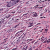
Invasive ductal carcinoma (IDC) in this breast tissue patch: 1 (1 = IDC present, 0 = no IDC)